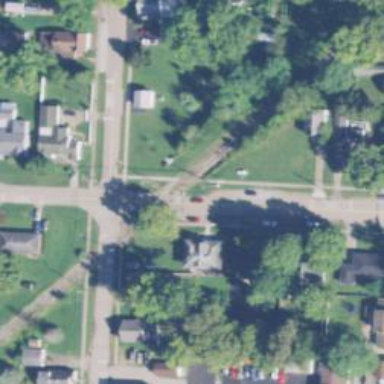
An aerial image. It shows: Crossing for the railway.